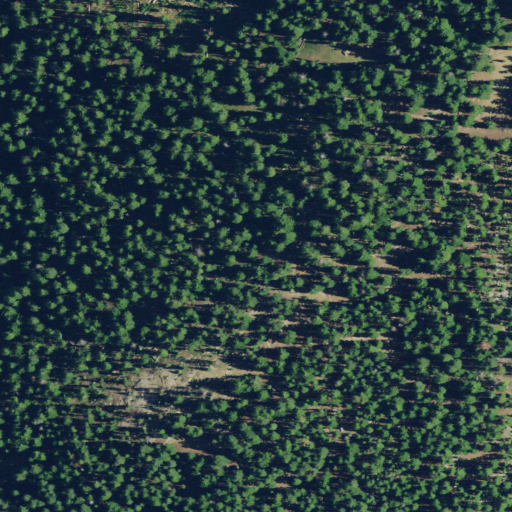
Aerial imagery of mountain in Oregon named Munson Point containing only evergreen forest